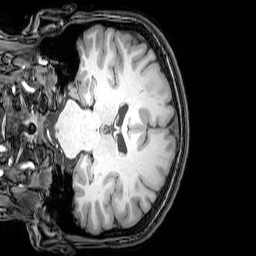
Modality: T1w
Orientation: coronal
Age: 26
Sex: female
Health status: healthy
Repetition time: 0.081 s
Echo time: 0.037 s